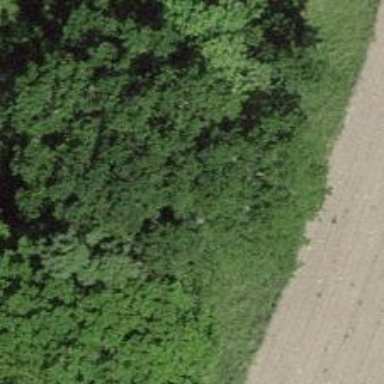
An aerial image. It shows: Row of trees in natural setting.